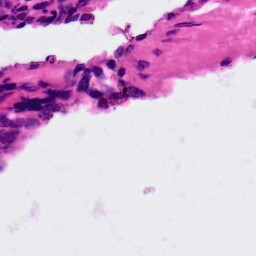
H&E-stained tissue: Ovarian